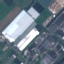
Label: Industrial